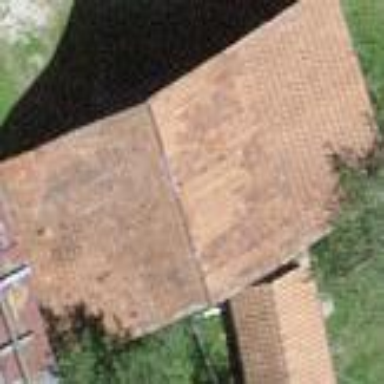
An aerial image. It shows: Rural barn.